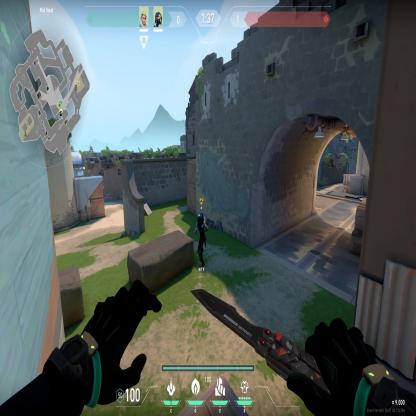
Label: teammate